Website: apple-inc
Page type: customer-info-address
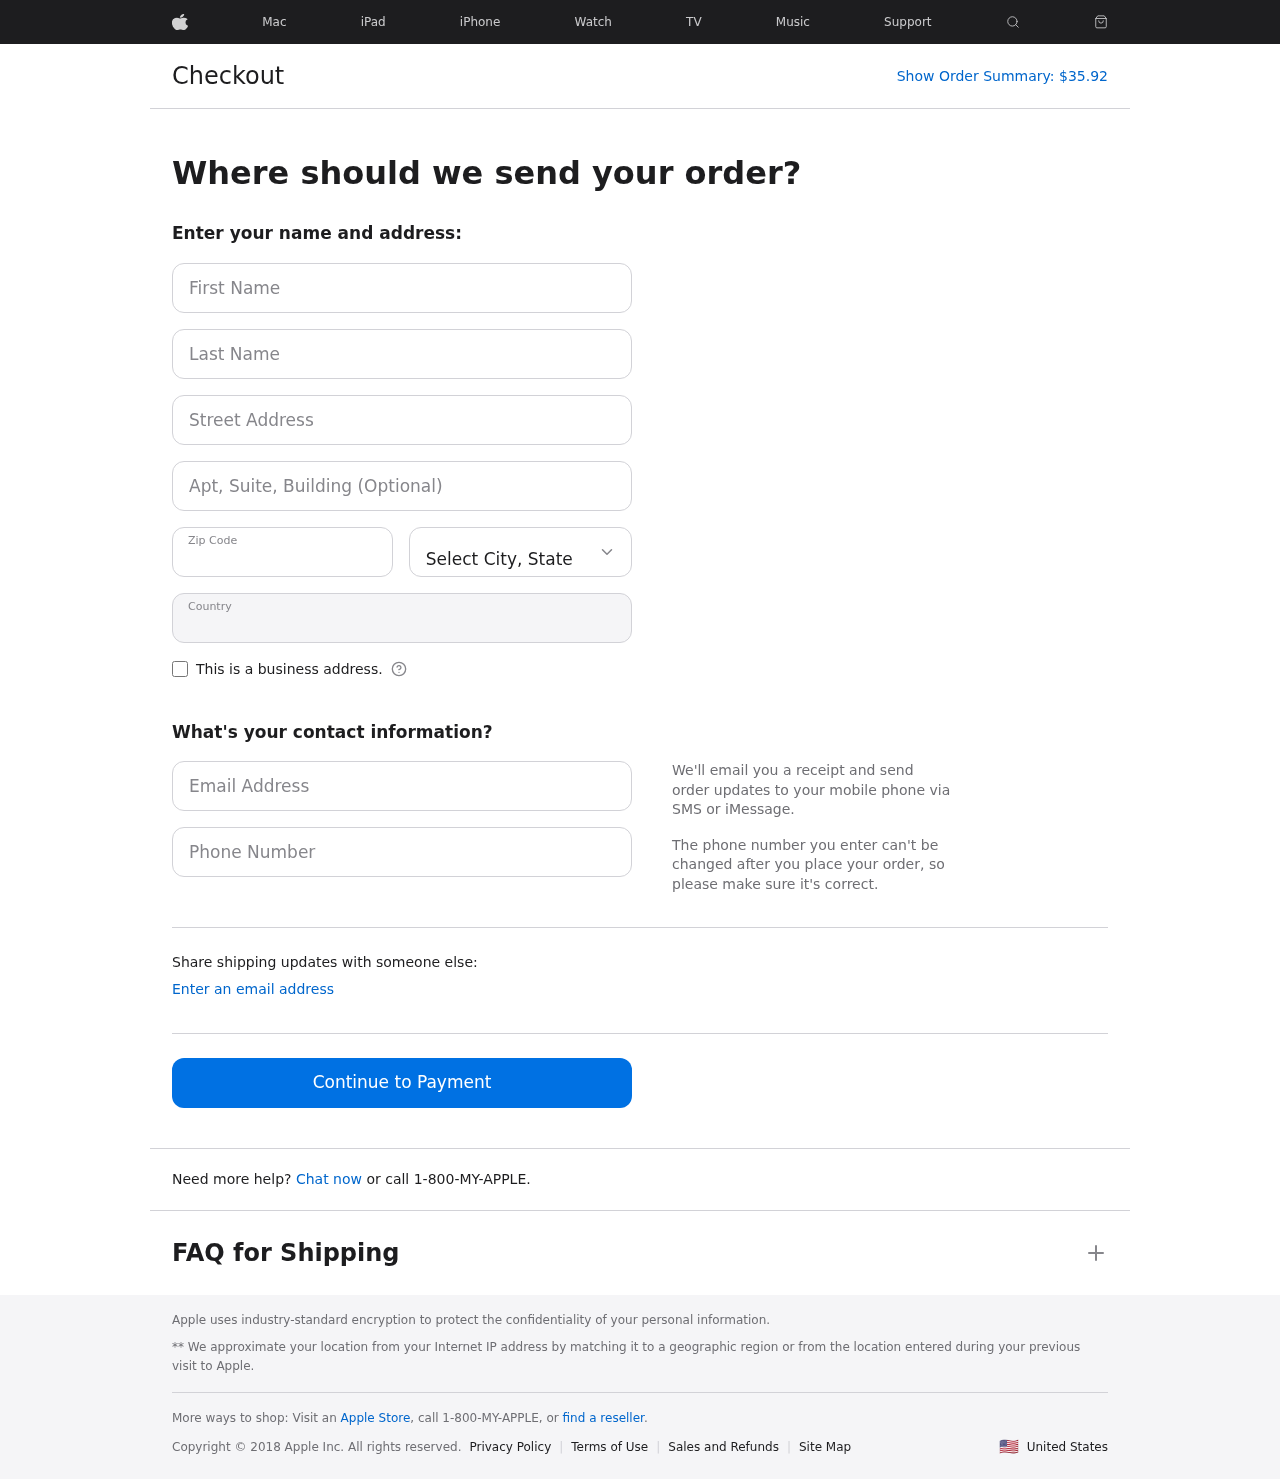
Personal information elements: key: PII_CITY_STATE
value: West Amy, MN
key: PII_COUNTRY
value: United States
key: PII_EMAIL
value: thenderson@hotmail.com
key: PII_FIRSTNAME
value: Tracy
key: PII_LASTNAME
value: Henderson
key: PII_PHONE
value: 9335477798
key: PII_POSTCODE
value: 78394
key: PII_STREET
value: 899 Caroline Forks Apt. 292
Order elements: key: ORDER_TOTAL
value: $35.92